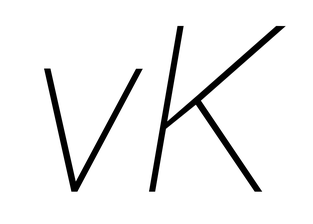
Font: Roboto-Italic_Thin_Italic